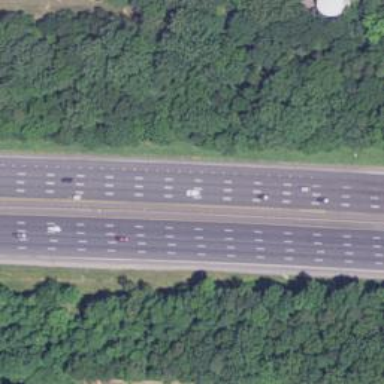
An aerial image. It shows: Asphalt motorway.